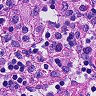
Metastatic tissue present: no